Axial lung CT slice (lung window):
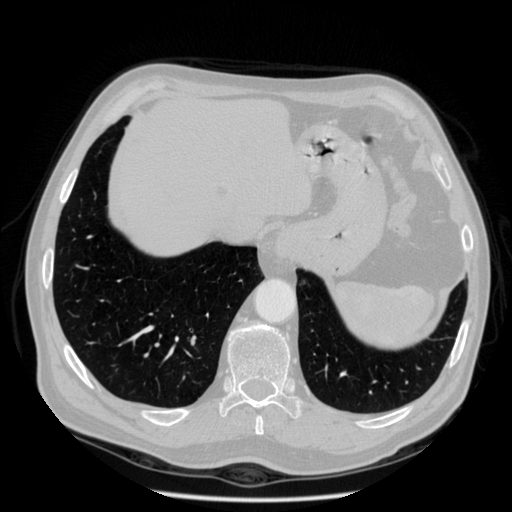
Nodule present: no